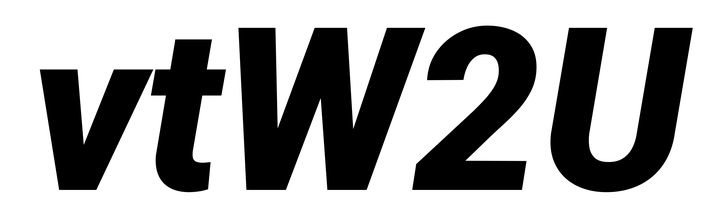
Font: Roboto-Italic_Black_Italic